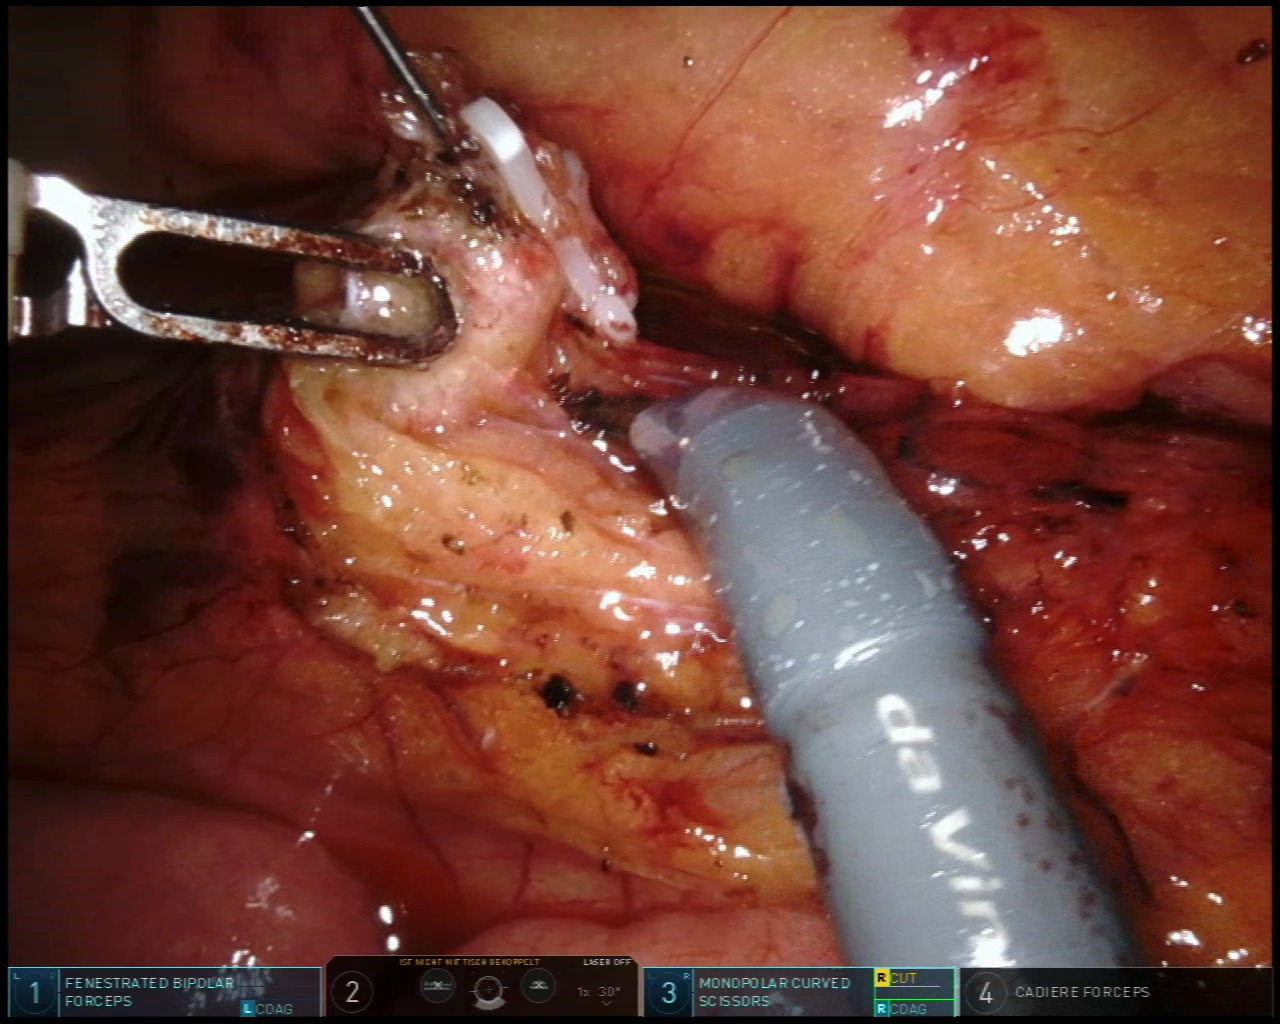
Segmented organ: small_intestine
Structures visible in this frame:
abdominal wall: no
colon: no
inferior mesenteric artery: no
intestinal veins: no
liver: no
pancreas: no
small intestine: yes
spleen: no
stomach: no
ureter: no
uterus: no
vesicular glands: no